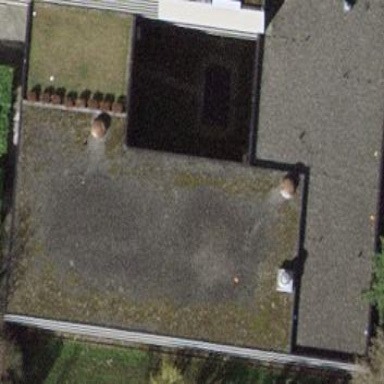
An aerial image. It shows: School building.